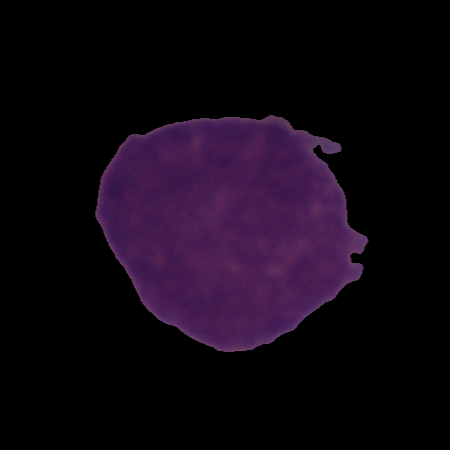
Label: cancer